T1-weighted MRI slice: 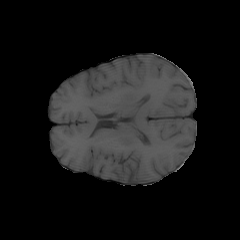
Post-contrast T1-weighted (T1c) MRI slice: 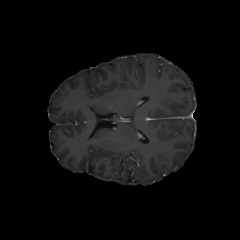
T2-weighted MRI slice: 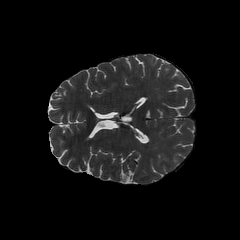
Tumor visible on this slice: no